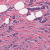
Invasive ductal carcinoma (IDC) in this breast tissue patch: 1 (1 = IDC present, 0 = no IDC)